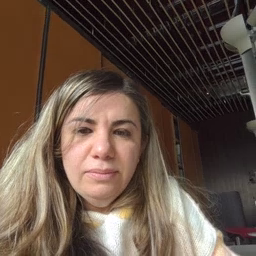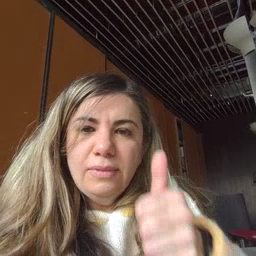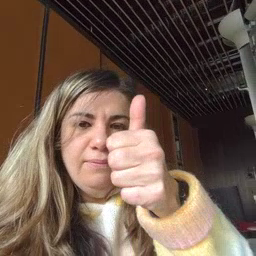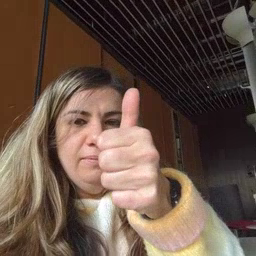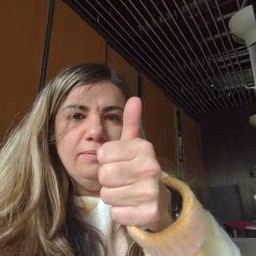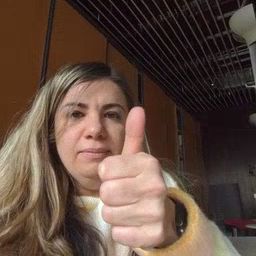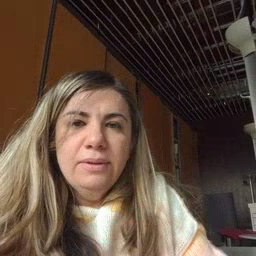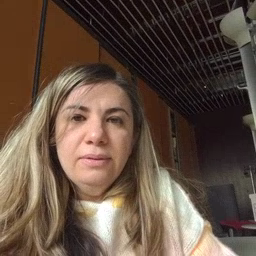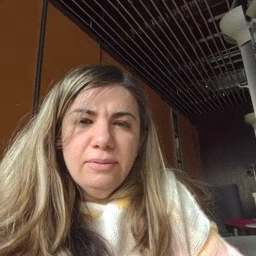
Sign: yourself